Interaction volume radius: 10 \u00c5
Interaction volume height: 25 \u00c5
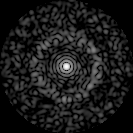
Disorder parameter: 0.8388